Field crop: maize
Growth stage: 2
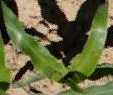
Species: maize